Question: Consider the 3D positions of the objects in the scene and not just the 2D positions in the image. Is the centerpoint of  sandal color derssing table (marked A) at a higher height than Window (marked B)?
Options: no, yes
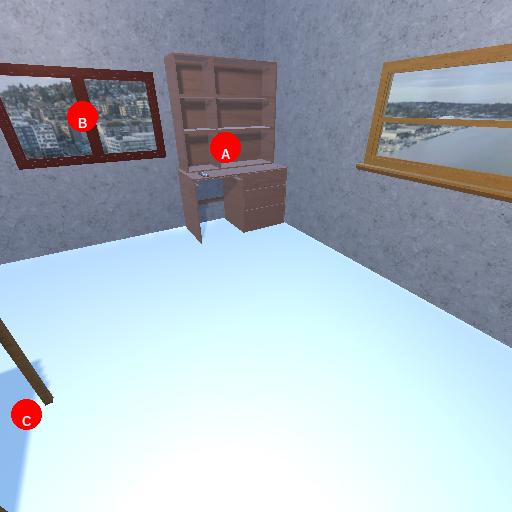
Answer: no